Question: I usualy use Netbeans. But n.b. don't have preview code window like this screen.
(Right part of screen - mini-column) Plugins disabled for this theme.
I want those window!
Thank you all.

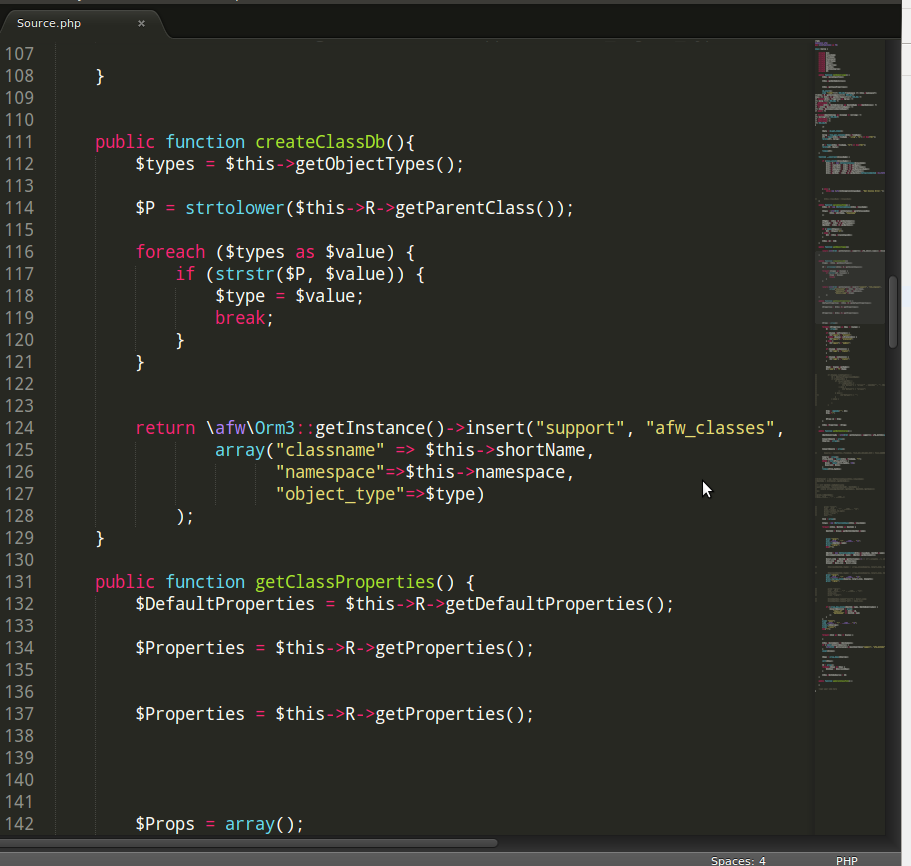
Answer: Netbeans has this feature now. E.g. Netbeans 8.2 'View -> Show Outline' will give you this:
<URL>